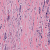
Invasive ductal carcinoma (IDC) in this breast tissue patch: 1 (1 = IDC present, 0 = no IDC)